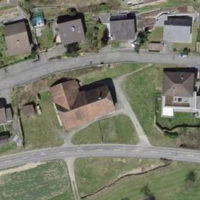
EUNIS habitat code: 55
Species observed at this site:
Geranium sanguineum
Cerastium tomentosum